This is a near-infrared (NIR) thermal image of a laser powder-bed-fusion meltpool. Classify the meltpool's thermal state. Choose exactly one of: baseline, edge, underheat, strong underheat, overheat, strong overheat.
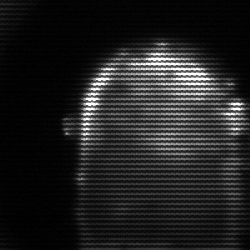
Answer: baseline